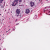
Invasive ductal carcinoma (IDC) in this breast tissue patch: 0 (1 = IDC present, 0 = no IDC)